Question:
This is what my plesk panel looks like. There is a databases item under applications & services. when I click it, it allows me to add a new database but I cannot figure out how to add an existing database (SQL Server 2008) to it. I googled it and the most common reply was to just simply run the database's script! , is my question.
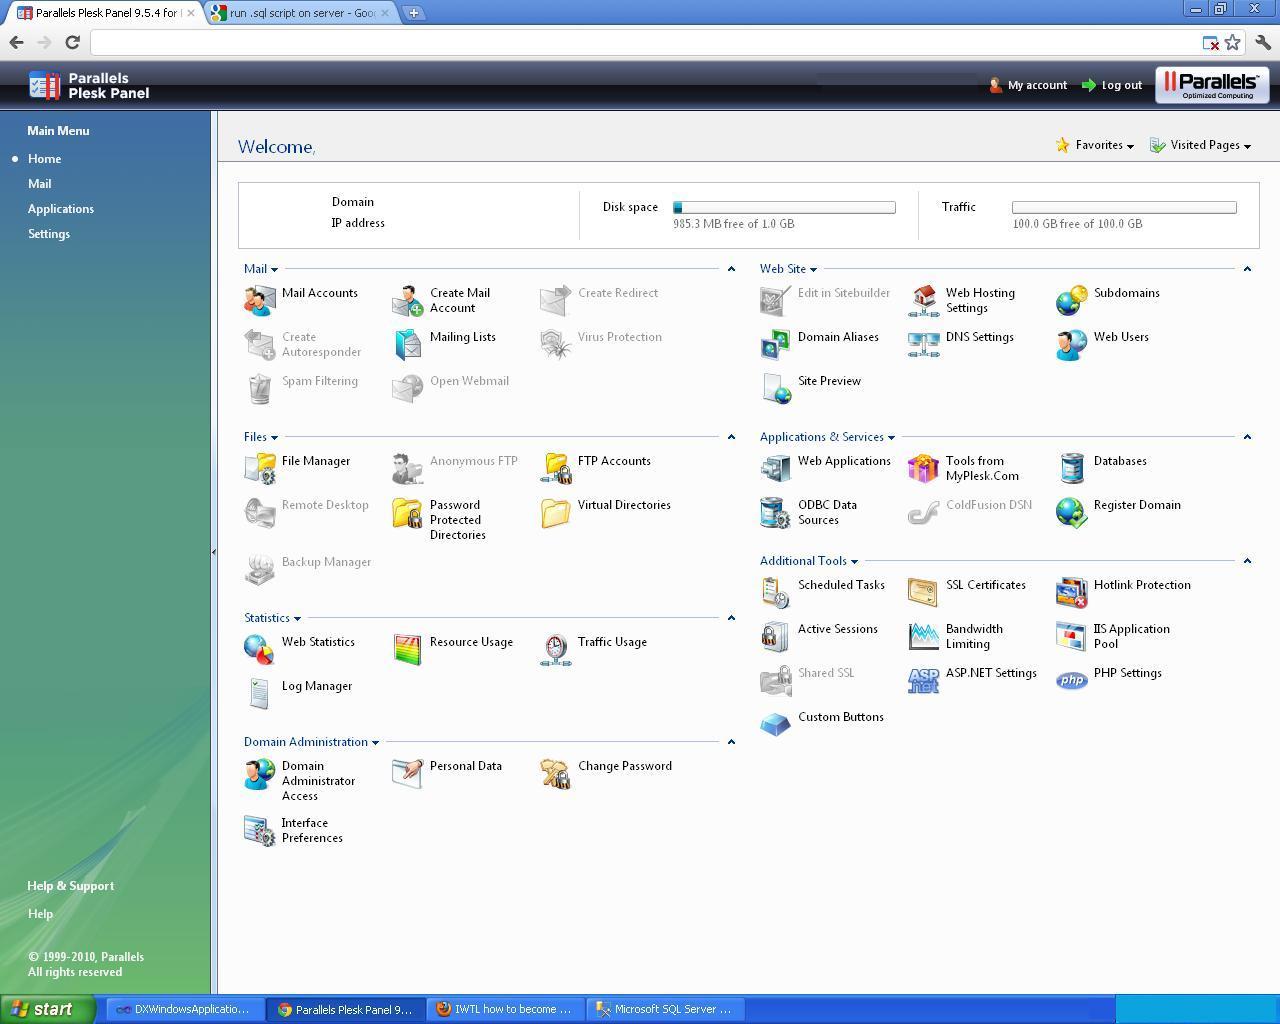
Answer: Ok this is a bit tricky because 'phpmyadmin' has direct import. But there is some good out there with which we .Net developers can live with.
you can do following steps.
1. Run your sql server configuration manager and configure your TCiP=> enabled and restart sql service
2. Login to Plesk create database and add user to it.
3. Create ODBC SQL connection there.
4. Replace (local) with the your website DNS(ip) and manage rest of settings. Note that you have to provide username and password here that you added for db user
5. Test the connection if it is a success then you are almost done
6. In your SQL server Management Studio you connect using above credentials (server add,username and Pass)
7. If successful you would be connected and see the database you created there.
8. You can right click database and GOTO Tasks->Import and Export from that wizard you need to select the appropriate source and then wizard will guide you all the way.
there you go......
Happy Programming :)